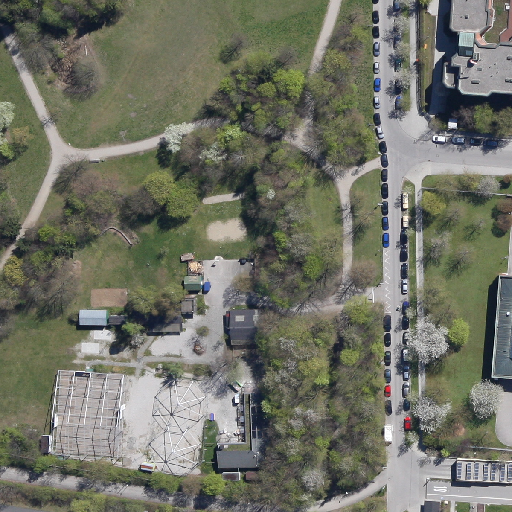
Referring expression: light-duty vehicle in the parking area